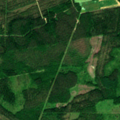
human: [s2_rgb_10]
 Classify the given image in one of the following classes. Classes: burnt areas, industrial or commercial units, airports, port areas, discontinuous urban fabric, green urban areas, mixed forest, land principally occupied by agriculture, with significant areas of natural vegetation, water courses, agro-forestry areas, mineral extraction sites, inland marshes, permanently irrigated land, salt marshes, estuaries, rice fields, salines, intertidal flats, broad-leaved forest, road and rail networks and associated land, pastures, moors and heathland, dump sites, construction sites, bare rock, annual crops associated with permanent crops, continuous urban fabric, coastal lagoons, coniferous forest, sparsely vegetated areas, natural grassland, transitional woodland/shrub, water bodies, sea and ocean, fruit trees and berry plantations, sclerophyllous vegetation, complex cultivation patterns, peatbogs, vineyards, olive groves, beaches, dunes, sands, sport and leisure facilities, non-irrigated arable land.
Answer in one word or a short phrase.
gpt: land principally occupied by agriculture, with significant areas of natural vegetation, coniferous forest, mixed forest, transitional woodland/shrub